Question: Let's say I have two tables like this

Now I want to do right join 'Menu_Table' with 'Menu_access_Table'.
I want to get all rows from 'Menu_Table'.
'''
SELECT
*
FROM
Menu_Table
RIGHT JOIN
Menu_Access_Table ON Menu_Table.menu_id = Menu_Access_Table.menu_id
WHERE
Menu_Access_Table.user_id=11
'''
If there is no entry under 'user_id=11' I still want to get all rows from 'Menu_Table'! Is it possible? I'm using SQL Server 2012.
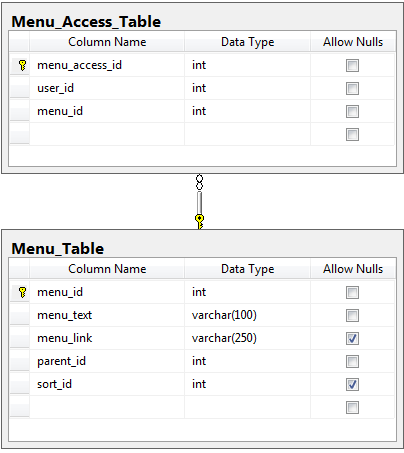
Answer: If you want to get all rows from 'Menu_Table', you want to do a 'LEFT JOIN', not a 'RIGHT JOIN'.
You can just put the additional condition in the 'ON':
'''
SELECT *
FROM Menu_Table
LEFT JOIN Menu_Access_Table ON Menu_Table.menu_id = Menu_Access_Table.menu_id
AND Menu_Access_Table.user_id = 11
'''